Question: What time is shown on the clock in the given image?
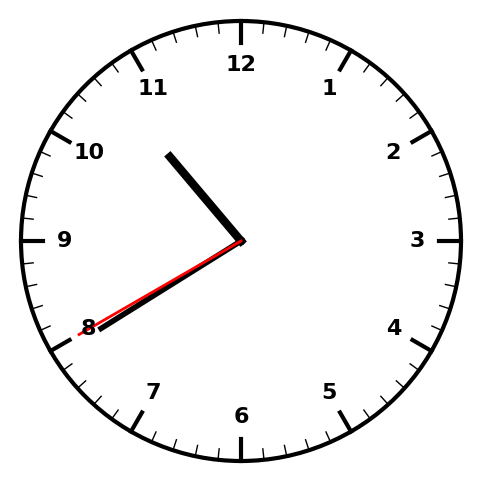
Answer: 10:39:40